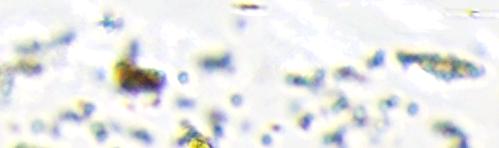
Label: Phaeocystis